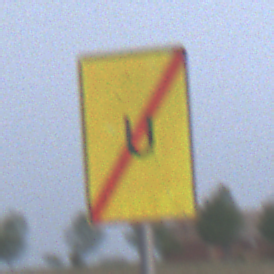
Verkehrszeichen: EndeUmleitung
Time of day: SunriseSunset
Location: Outdoor (Nature)
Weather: Overcast
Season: NotSpecified
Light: Natural